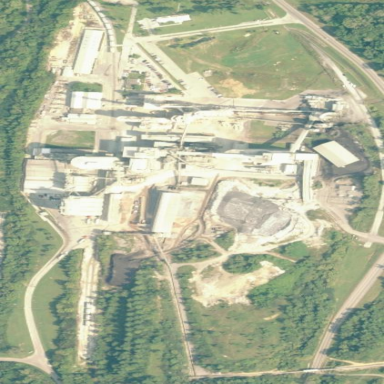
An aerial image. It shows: Industrial area with cement plant. The works are man-made.